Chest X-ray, PA view. Patient: 24 years old, sex F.
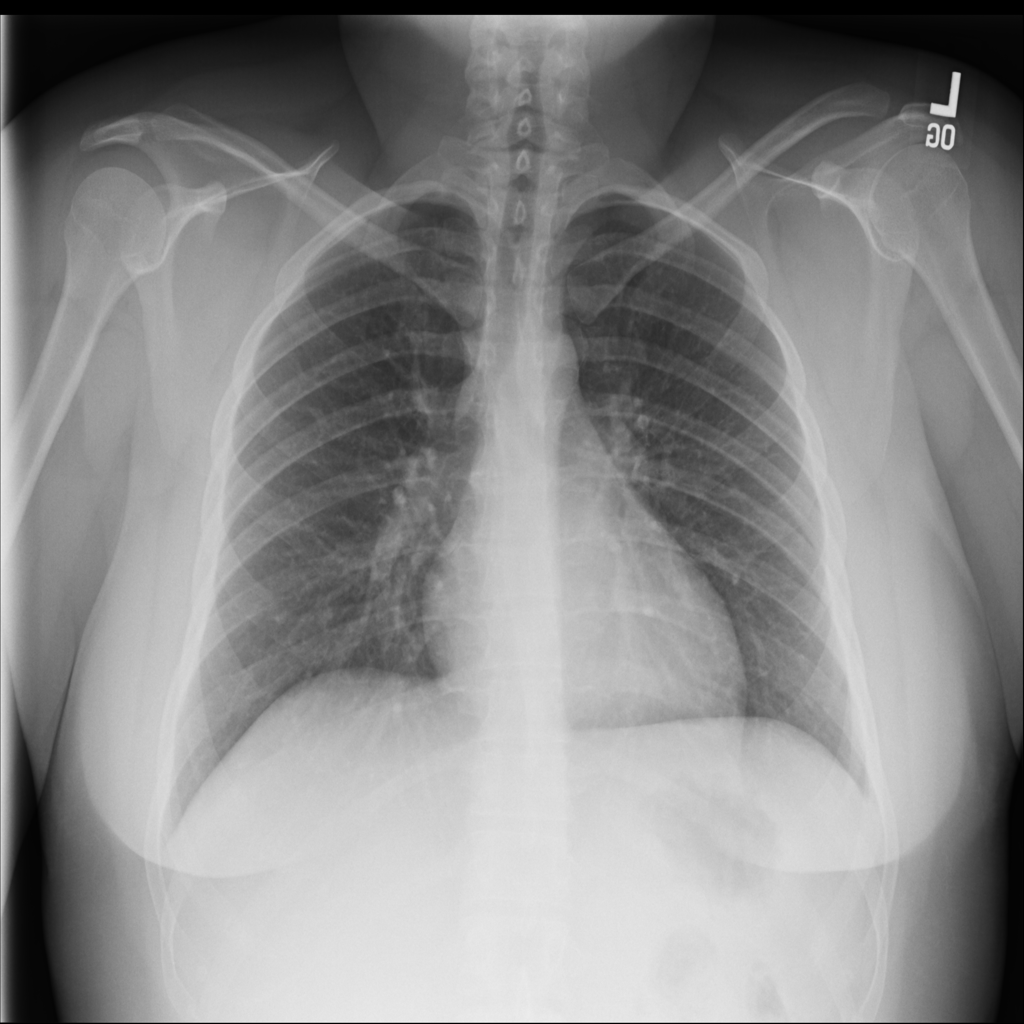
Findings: No Finding